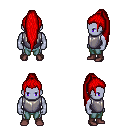
a pixel art fantasy rpg character, male body template, dark elf, purple skin, steel chest armor, teal pants, red extra-long topknot hairstyle, maroon shoes, four views (front, back, left, right), 2x2 character sprite sheet, small pixel art, hard edges, no anti-aliasing